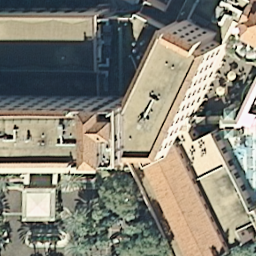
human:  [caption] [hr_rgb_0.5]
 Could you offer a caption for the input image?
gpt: Some buildings with orange roofs .

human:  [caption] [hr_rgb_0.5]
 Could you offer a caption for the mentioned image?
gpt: Some buildings with orange roofs are crowded .

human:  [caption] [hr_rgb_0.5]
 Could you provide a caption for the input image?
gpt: There are some buildings with orange roofs .

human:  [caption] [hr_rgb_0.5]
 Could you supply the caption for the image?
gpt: Buildings with orange roofs .

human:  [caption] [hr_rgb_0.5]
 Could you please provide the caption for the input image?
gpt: There are some buildings with orange roofs .